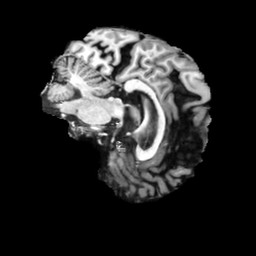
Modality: T1w
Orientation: sagittal
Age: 60
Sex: male
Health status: ill